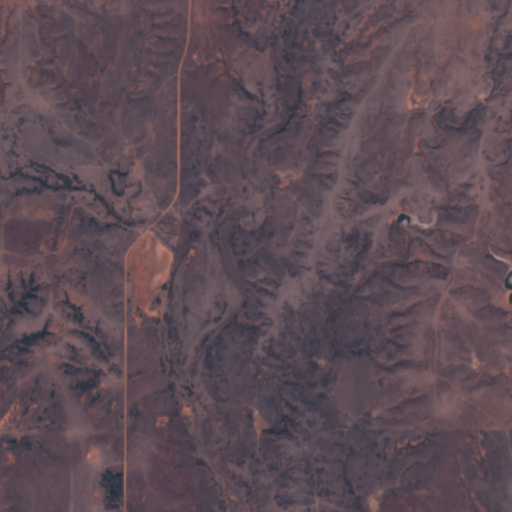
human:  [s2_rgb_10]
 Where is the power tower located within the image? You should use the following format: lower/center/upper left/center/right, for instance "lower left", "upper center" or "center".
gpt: The power tower is located in the lower left of the image.
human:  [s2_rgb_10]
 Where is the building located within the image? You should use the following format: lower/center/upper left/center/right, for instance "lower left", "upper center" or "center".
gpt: There is no building in the image.